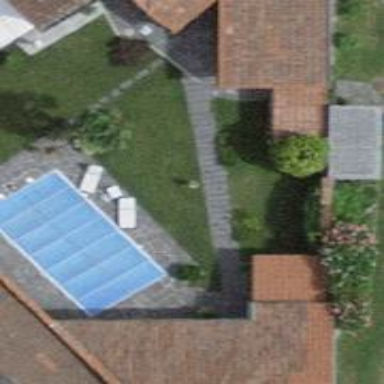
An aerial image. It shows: Swimming pool located in leisure land.